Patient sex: M
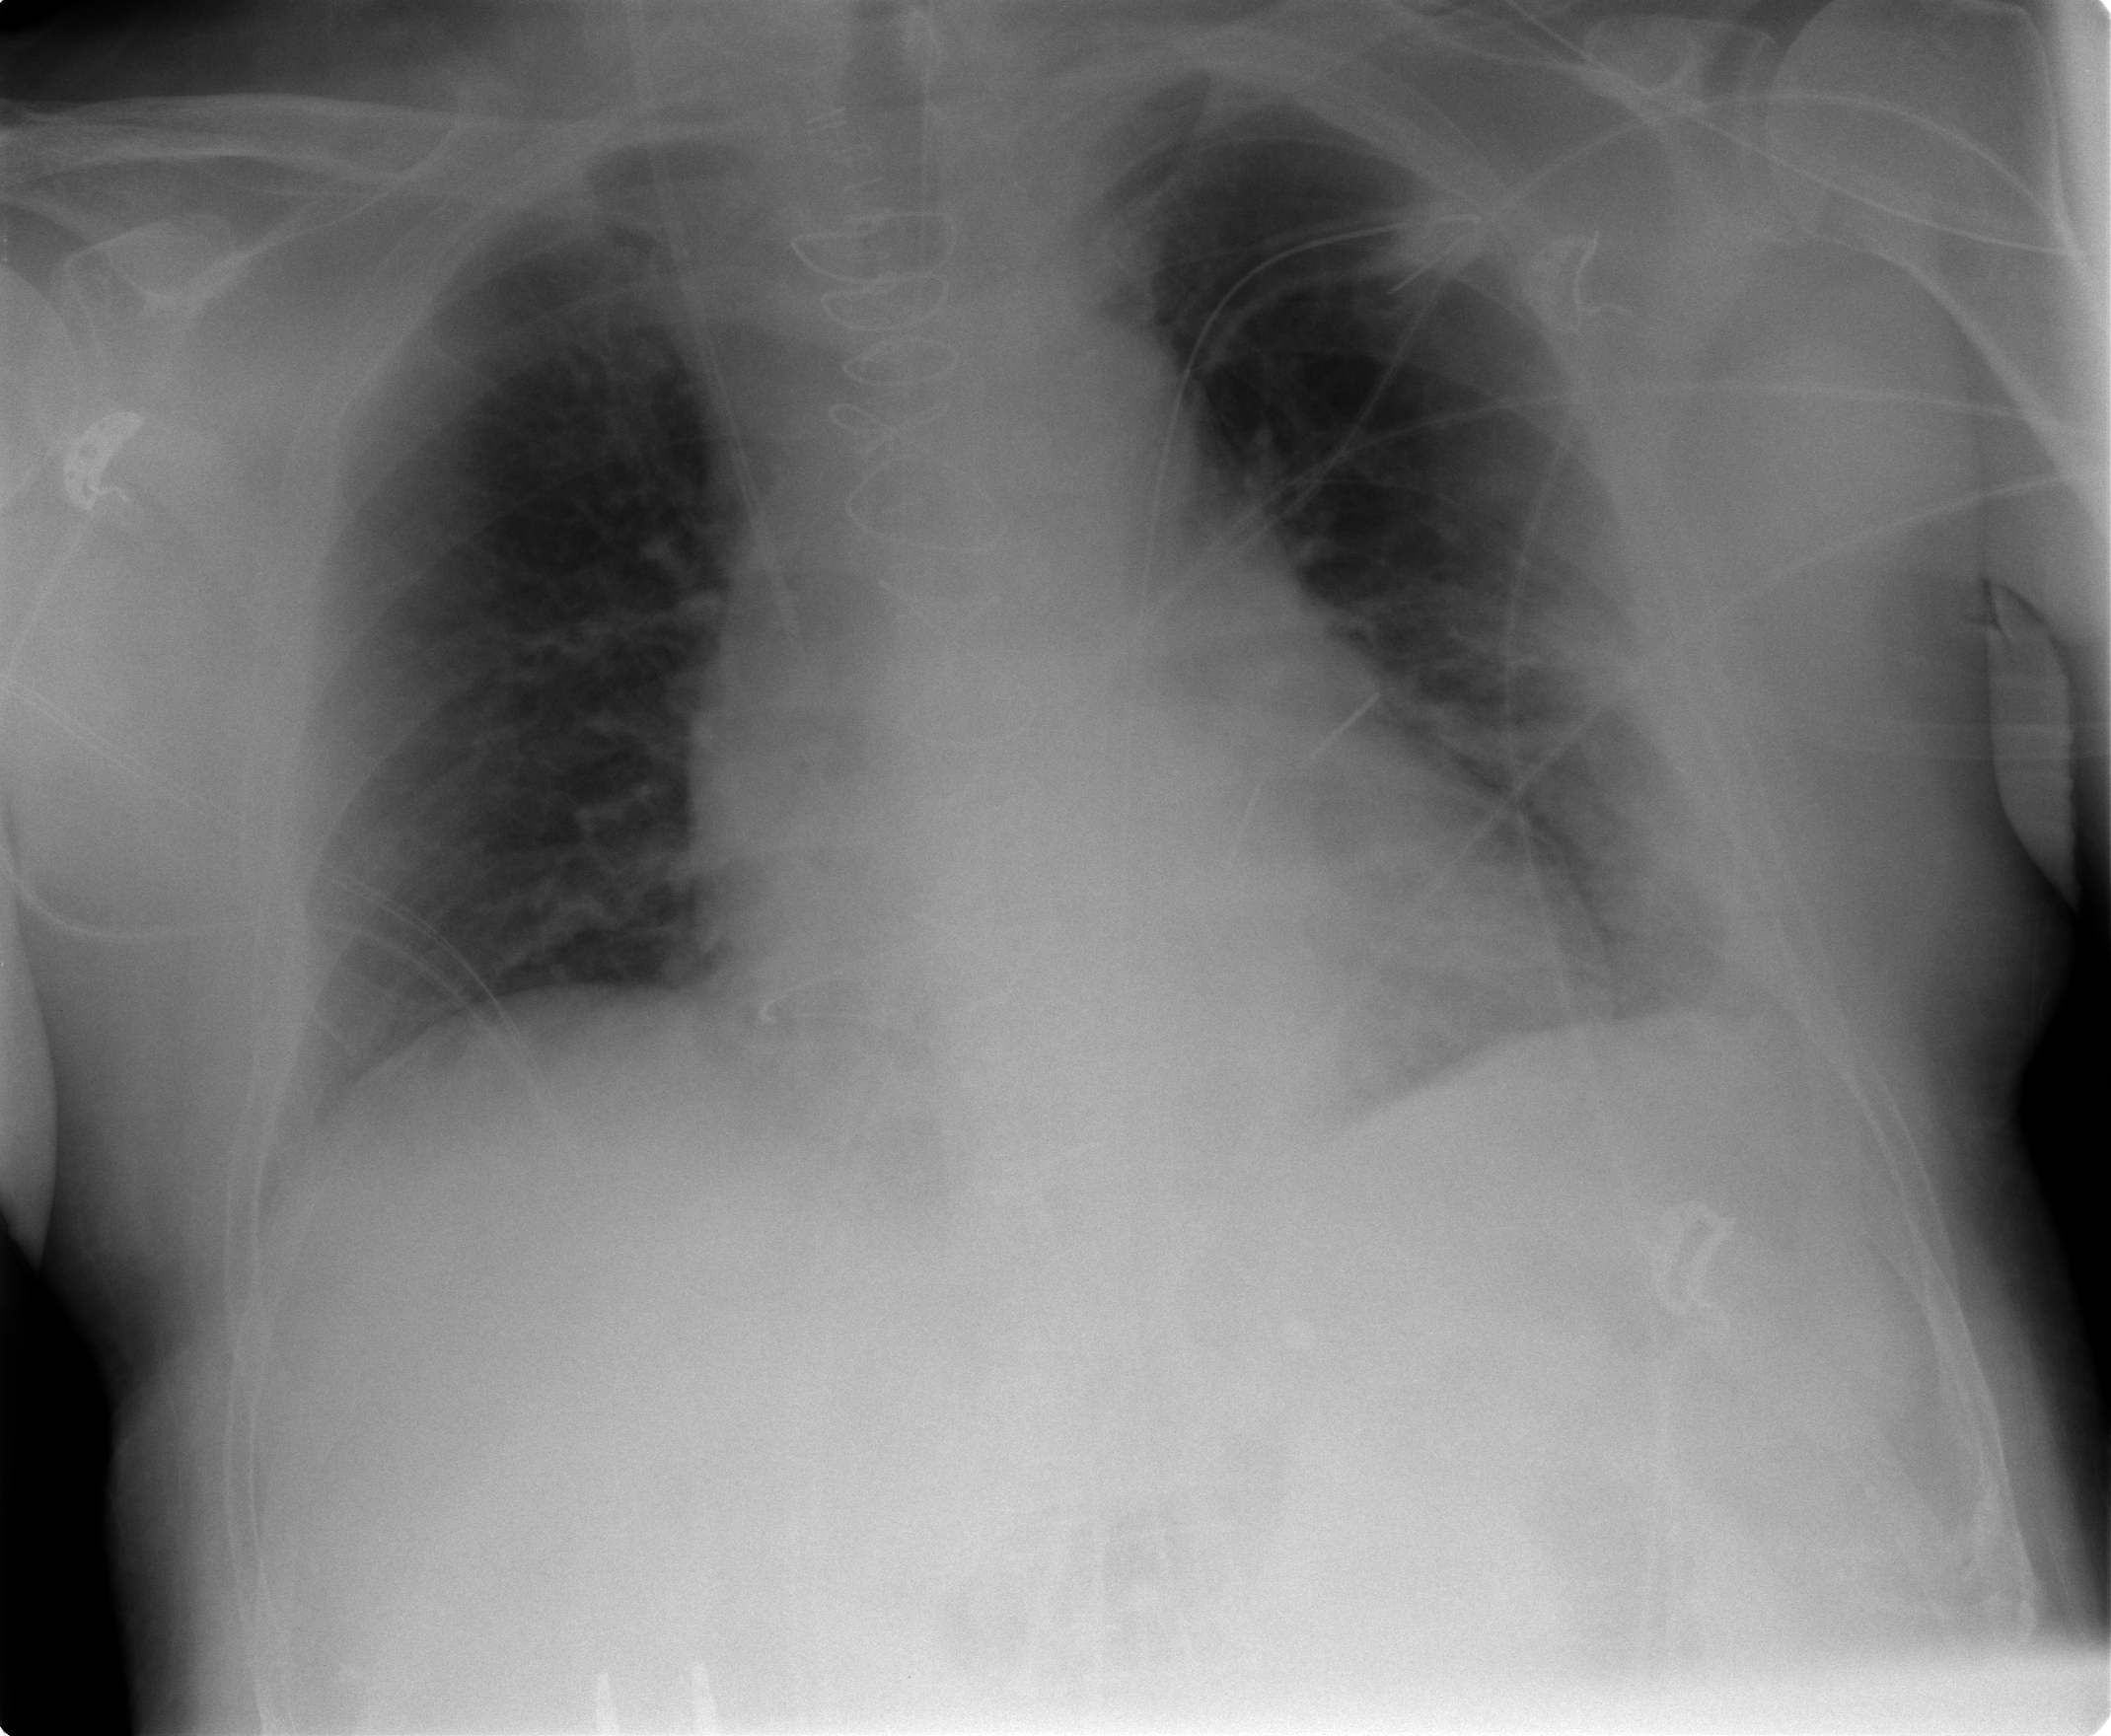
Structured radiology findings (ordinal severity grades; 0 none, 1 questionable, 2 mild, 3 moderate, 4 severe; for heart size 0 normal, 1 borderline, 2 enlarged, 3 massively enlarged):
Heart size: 0
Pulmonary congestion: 0
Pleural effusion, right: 0
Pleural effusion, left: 2
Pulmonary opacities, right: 0
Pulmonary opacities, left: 2
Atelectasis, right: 0
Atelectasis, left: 2